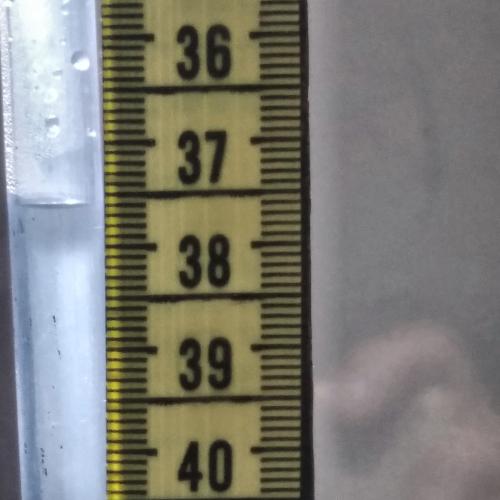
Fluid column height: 37.6 cm